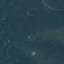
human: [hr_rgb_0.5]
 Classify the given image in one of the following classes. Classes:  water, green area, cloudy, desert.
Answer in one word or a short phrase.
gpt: green area